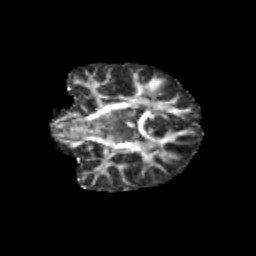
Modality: FA
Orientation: coronal
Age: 9
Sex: male
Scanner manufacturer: siemens
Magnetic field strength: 3 T
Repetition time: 3.8 s
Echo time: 0.07 s